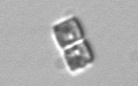
Label: Bacillariophyceae_morphotype1